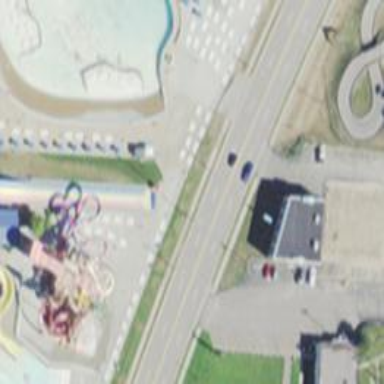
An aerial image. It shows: Water slide attraction.